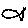
Label: fish